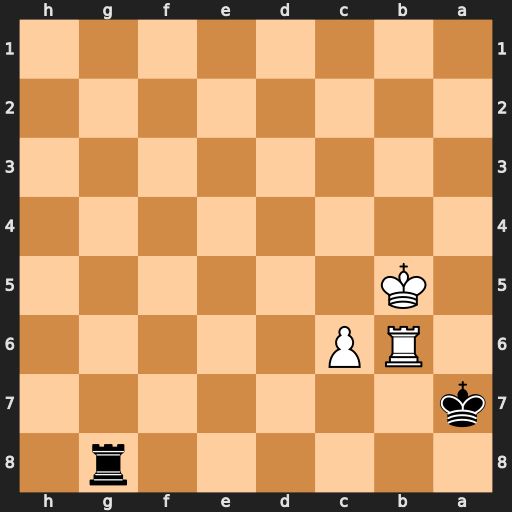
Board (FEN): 6r1/k7/1RP5/1K6/8/8/8/8
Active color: b
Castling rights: -
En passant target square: -
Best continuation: Rg5+ Kb4 Kxb6